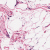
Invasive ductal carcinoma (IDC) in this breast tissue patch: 0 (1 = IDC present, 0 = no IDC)